Question: I want both a title and an image in my titlepanel, but the title on the left and the image on the right.
I got them both in the panel using this code:
'''
ui <- fluidPage(
titlePanel(div("Fenologische modellen",
img(height = 105, width = 300, src = "logo_pcfruit.jpg"))
),
'''

But then they're just next to eachother.
Because align did not work for the image (or "style = ...", tried that too), I decided to put them both in different columns, which requires a fluidRow first.
'''
ui <- fluidPage(
titlePanel(
fluidRow(
column(4, "Fenologische modellen"),
column(4, offset = 8, img(height = 105, width = 300, src = "logo_pcfruit.jpg"))
)
),
'''
What happens is that the image is indeed placed on the right, but it's been placed bottom right, while I need it to be on the same line as the title.
<URL>
I've tried adjusting the height of the columns in pixels, but under a certain height, it didn't change anymore. The picture above shows the limit.
Any suggestions?
PS: I do not want to group both of them in a wellpanel, unless I can make it completely white and thus invisible.
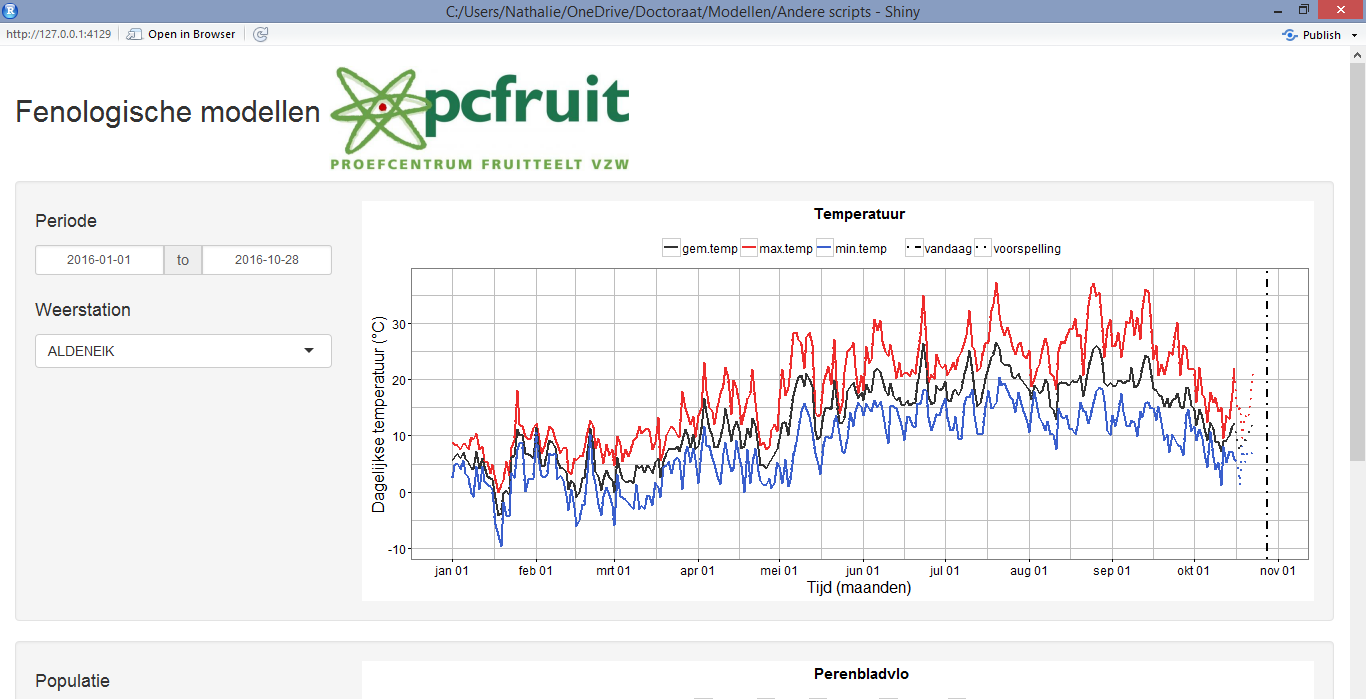
Answer: So I figured it out myself while trying to solve the same problem in a wellPanel.
The bad guy is the 'offset' argument in 'column()'. If I remove it, the image and title are horizontally aligned.
To put the image on the right, I just have to make the left column very wide:
'''
titlePanel(
fluidRow(
column(9, "Fenologische modellen"),
column(3, img(height = 105, width = 300, src = "logo_pcfruit.jpg"))
)
),
'''
<URL>